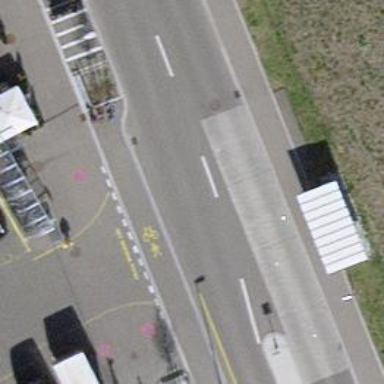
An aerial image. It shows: Bus stop with stop position for public transport.